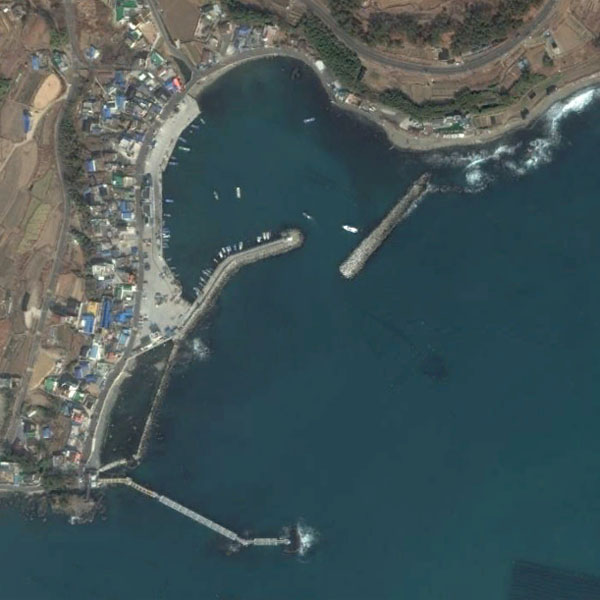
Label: Port